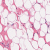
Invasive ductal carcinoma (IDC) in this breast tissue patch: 0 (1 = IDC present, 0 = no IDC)